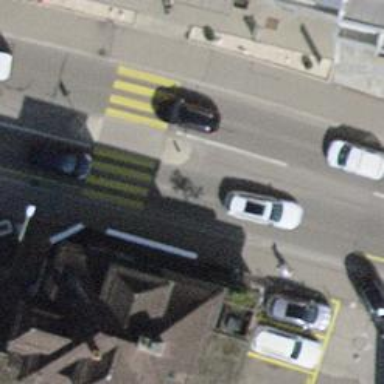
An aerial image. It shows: Marked crossing with traffic island for traffic calming.